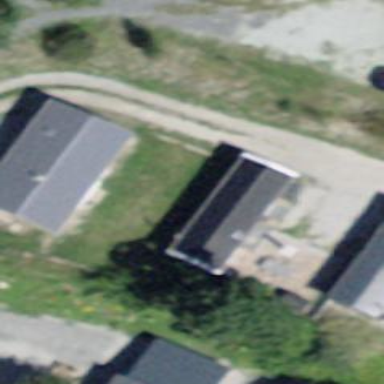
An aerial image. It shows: Bungalow.